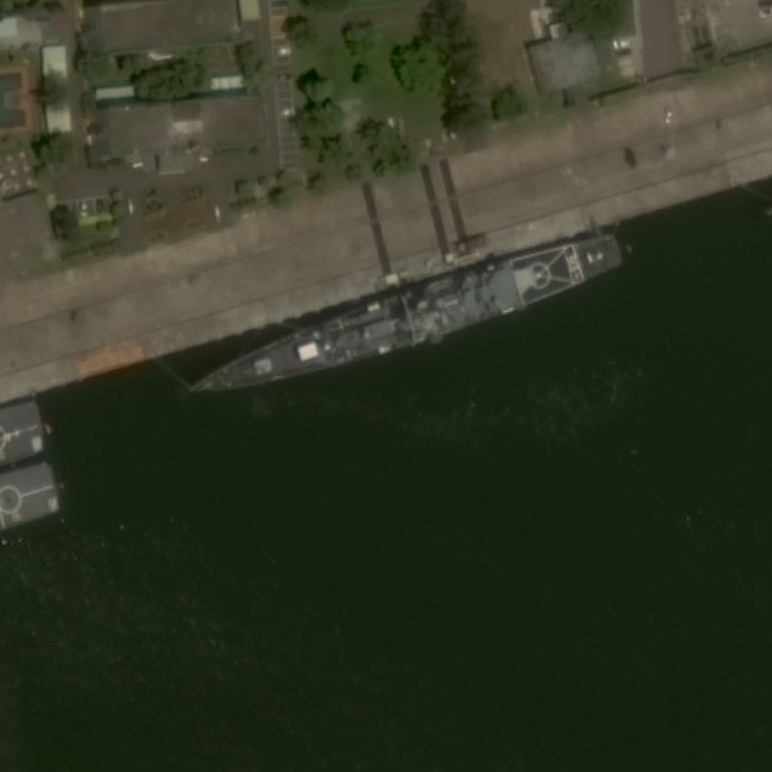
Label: cruiser